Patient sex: M
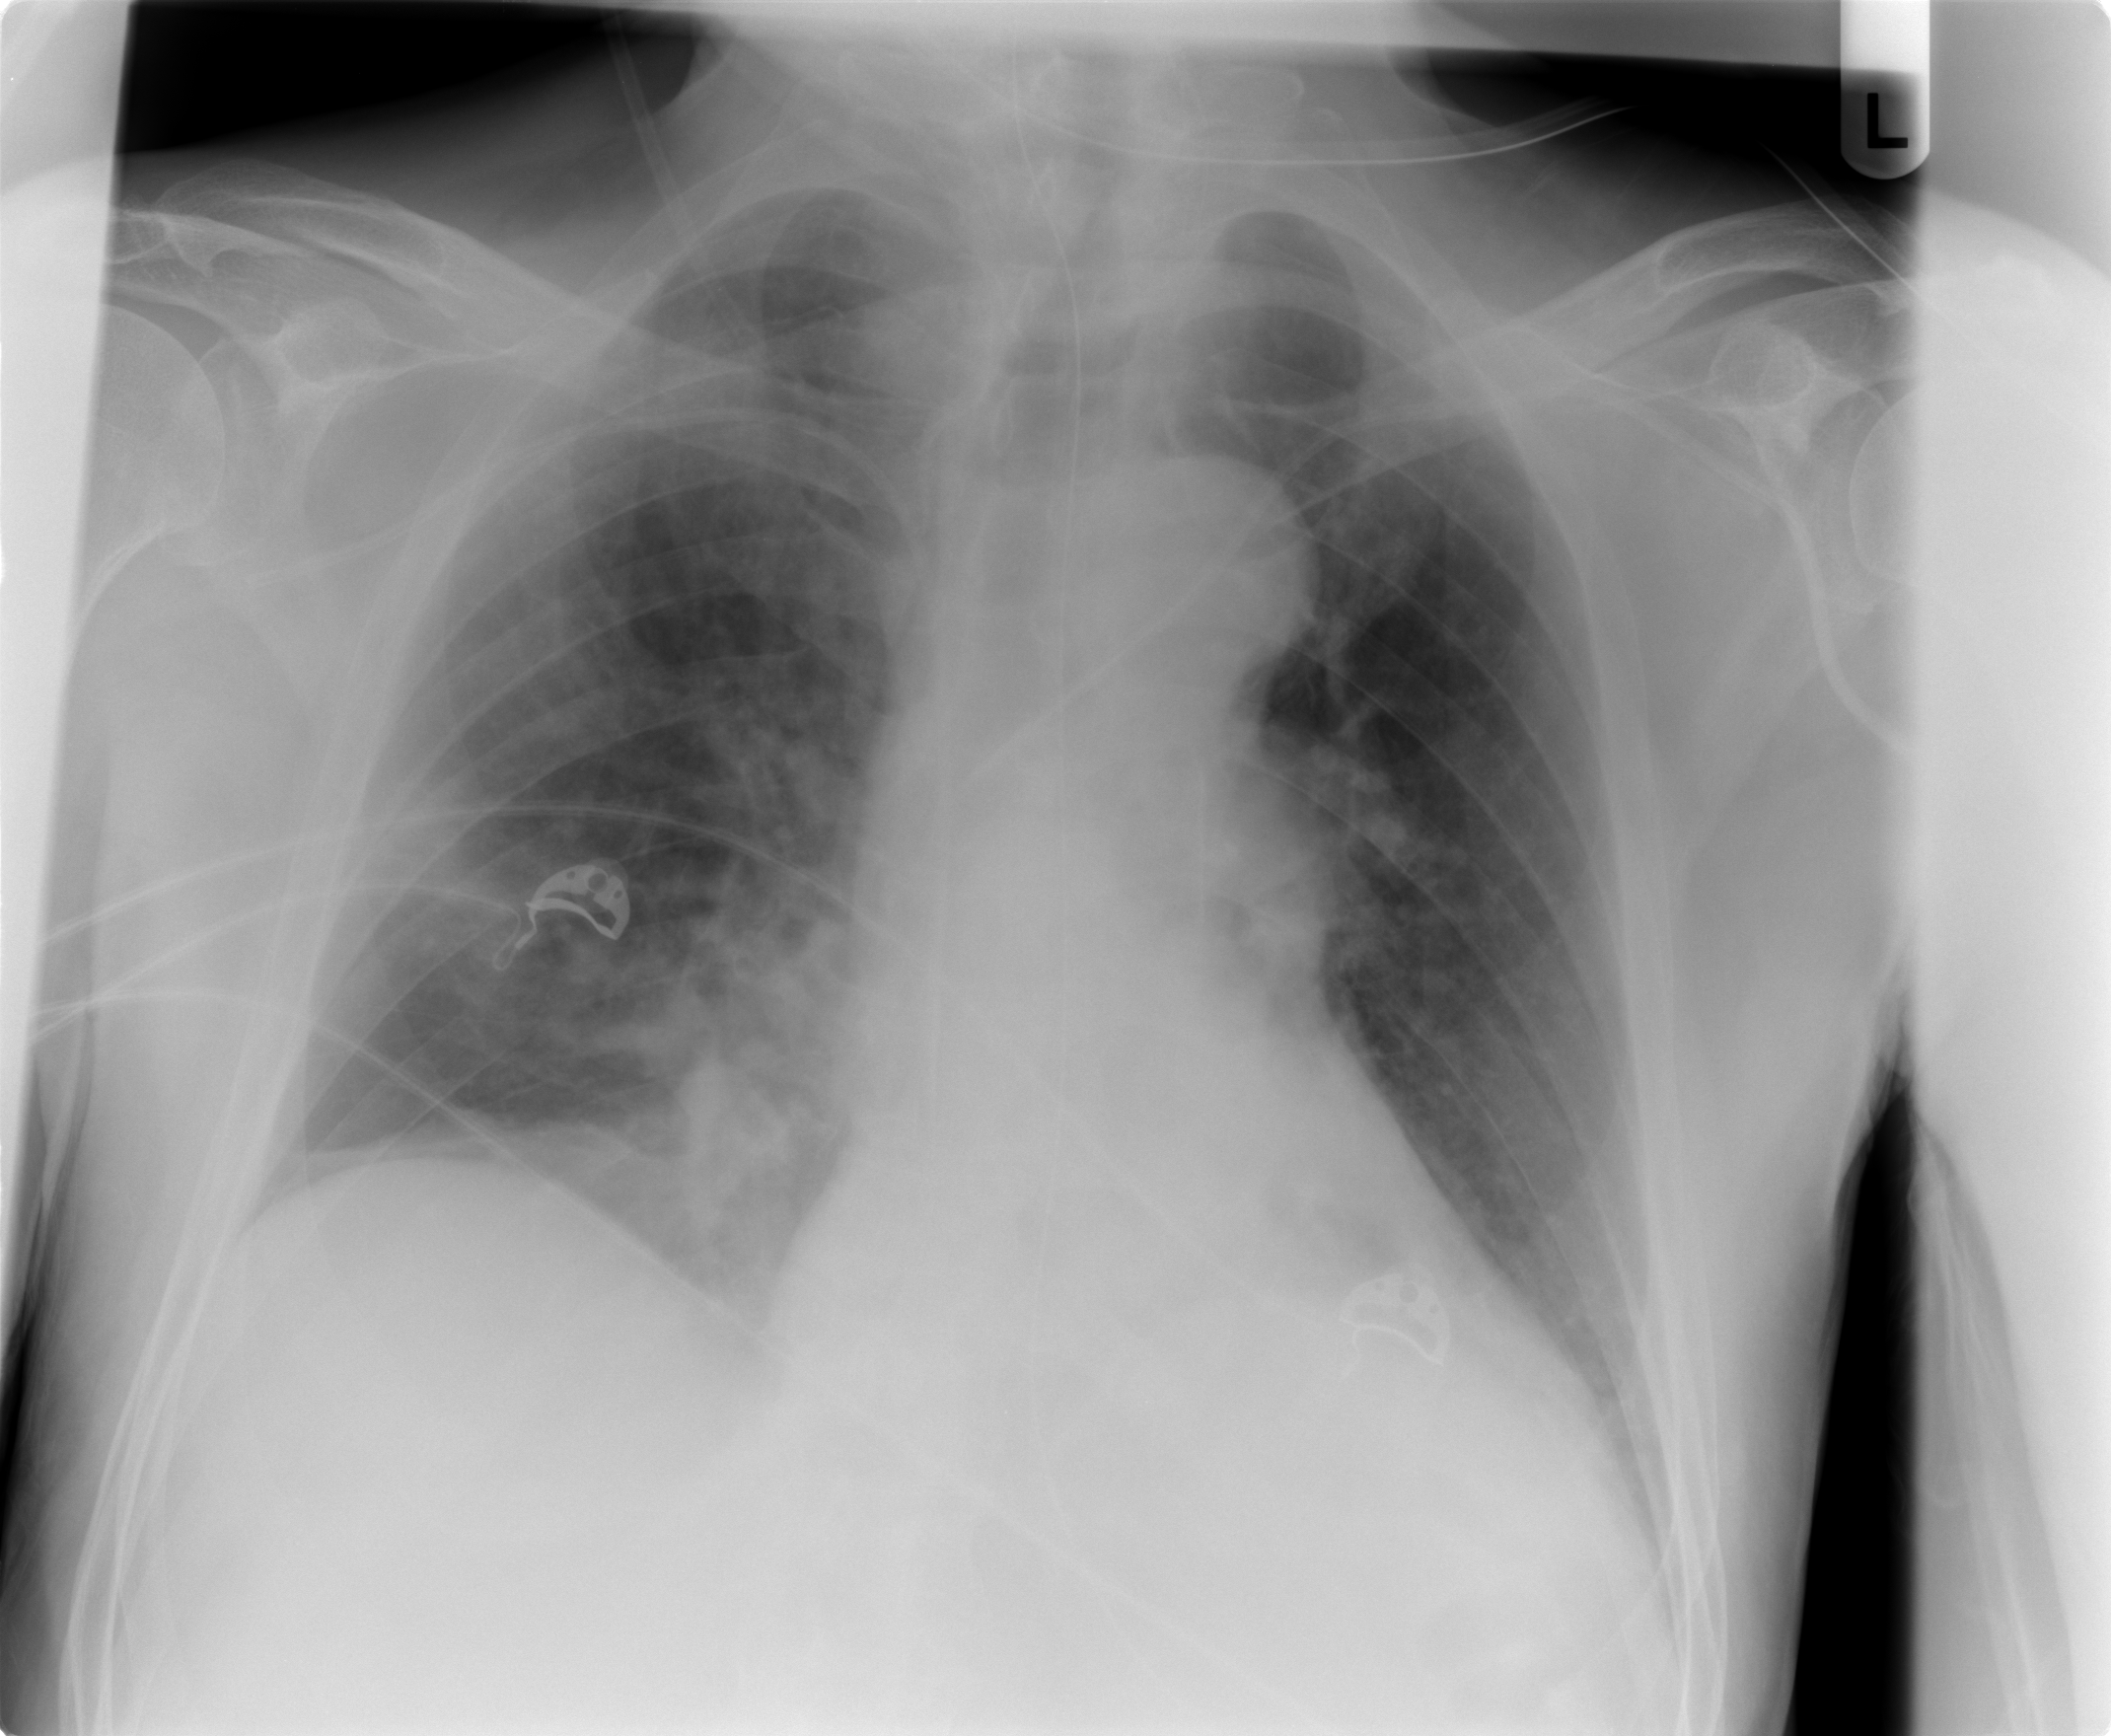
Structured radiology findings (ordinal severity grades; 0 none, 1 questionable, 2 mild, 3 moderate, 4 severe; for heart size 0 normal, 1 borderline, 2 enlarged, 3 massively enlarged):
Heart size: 0
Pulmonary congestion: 1
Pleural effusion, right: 0
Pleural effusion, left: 0
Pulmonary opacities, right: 1
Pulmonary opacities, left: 0
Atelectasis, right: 2
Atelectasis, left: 0